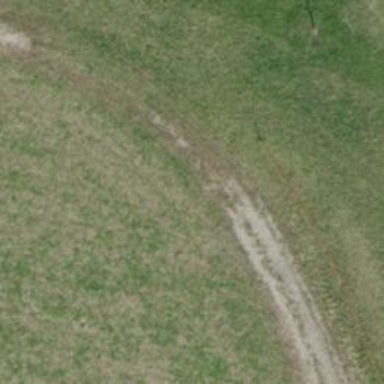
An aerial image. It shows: Grass track road with grade 5 tracktype.